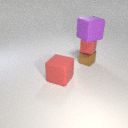
large red rubber cube in front of small brown metal cube